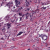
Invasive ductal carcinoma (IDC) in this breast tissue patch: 1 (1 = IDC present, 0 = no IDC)